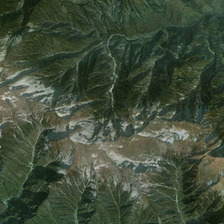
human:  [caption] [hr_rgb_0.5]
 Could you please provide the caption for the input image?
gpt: some parts of the mountain are covered with snow .

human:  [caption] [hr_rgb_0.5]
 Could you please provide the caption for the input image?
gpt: here lies a bald valley between this two huge mountain .

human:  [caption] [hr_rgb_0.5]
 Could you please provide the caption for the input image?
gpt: some parts of the mountain are covered with snow .

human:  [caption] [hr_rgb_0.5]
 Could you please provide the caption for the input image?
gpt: some parts of the mountain are covered with snow .

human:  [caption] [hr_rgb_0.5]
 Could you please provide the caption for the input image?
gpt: it is a piece of irregular green mountains .